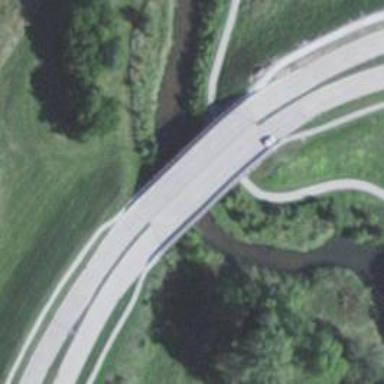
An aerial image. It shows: Secondary road crossing bridge.